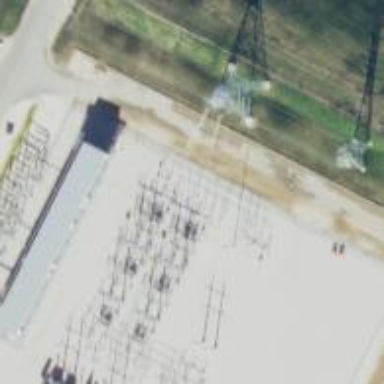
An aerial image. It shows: Switch for power supply.